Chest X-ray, PA view. Patient: 33 years old, sex F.
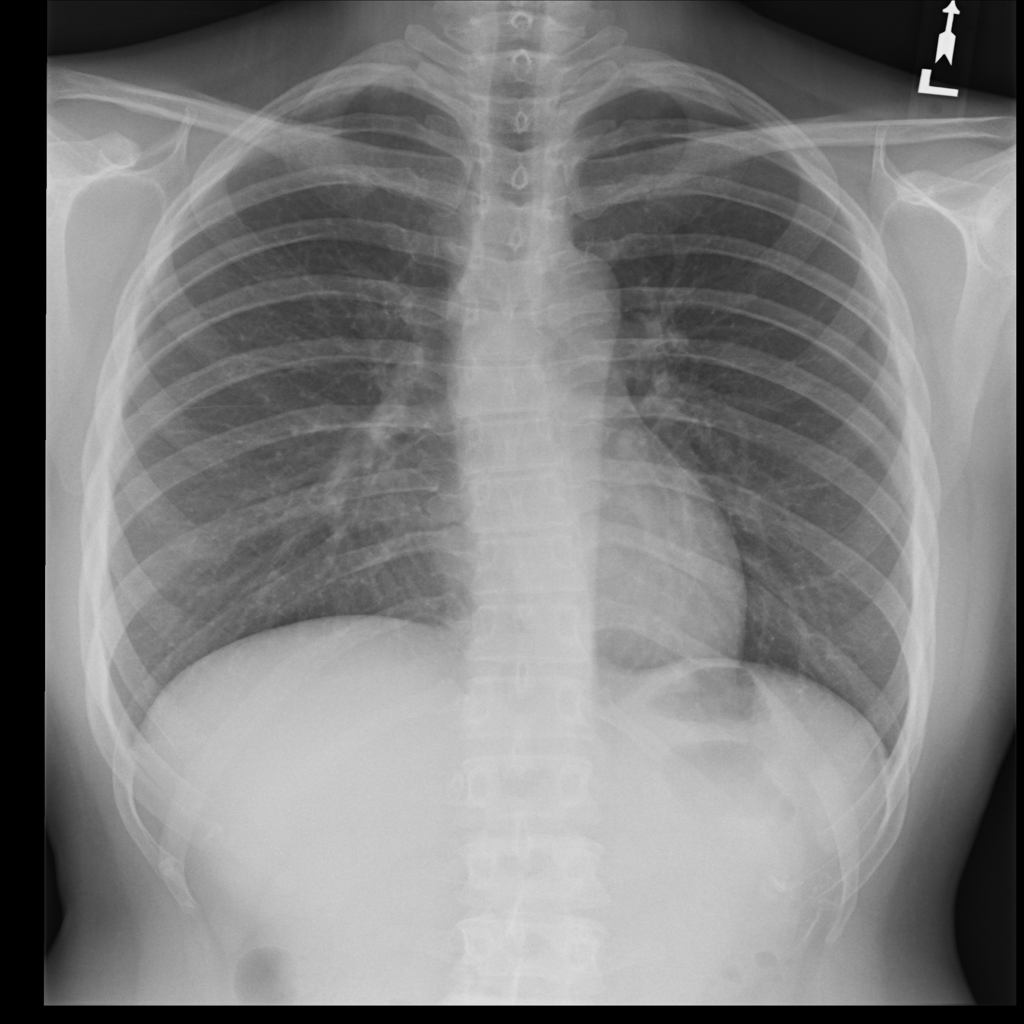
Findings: No Finding